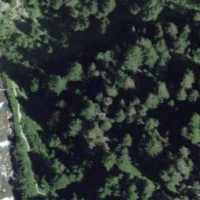
EUNIS habitat code: 43
Species observed at this site:
Carduus defloratus
Campanula rapunculoides
Saxifraga paniculata
Carterocephalus palaemon
Parnassia palustris
Vicia sylvatica
Colias croceus
Bistorta vivipara
Pinguicula alpina
Aporia crataegi
Ptyonoprogne rupestris
Asplenium viride
Gymnadenia conopsea
Lathyrus vernus
Stachys alpina
Neottia ovata